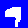
Digit: 9